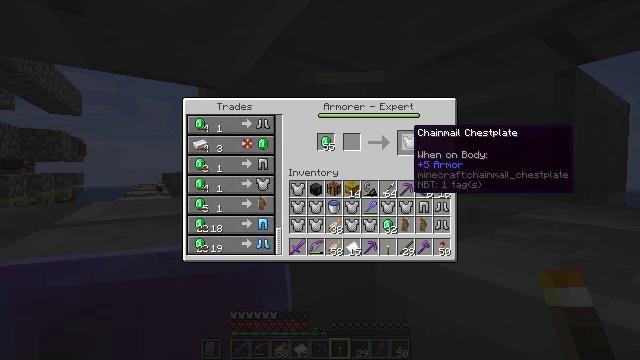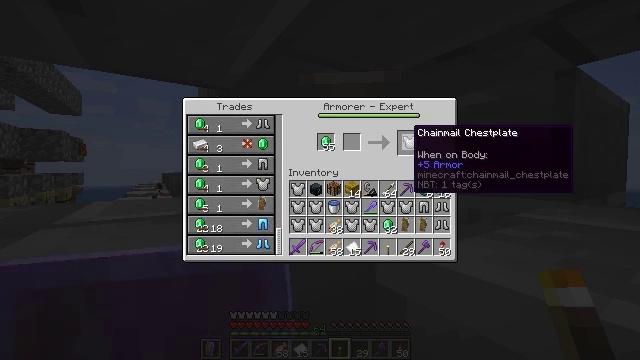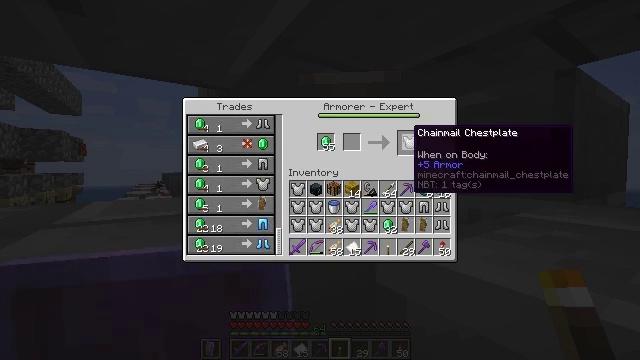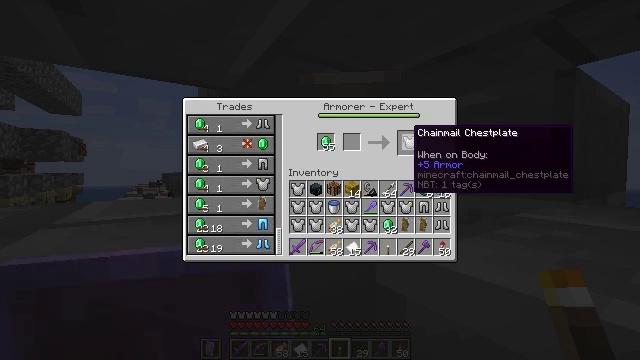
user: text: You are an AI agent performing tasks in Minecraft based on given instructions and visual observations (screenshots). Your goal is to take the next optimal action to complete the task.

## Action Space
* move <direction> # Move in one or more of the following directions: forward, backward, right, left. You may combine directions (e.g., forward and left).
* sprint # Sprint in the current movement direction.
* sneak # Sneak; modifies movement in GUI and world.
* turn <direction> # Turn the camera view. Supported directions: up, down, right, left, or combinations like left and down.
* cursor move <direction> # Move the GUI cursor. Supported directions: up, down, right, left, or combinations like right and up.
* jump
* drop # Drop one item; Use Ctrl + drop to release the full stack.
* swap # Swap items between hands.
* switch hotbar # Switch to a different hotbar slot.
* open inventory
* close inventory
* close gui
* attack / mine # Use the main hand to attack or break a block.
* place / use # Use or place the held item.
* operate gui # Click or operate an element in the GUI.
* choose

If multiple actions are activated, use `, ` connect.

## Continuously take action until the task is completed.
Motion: motion action
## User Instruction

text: Open the crafting table to make a chainmail chestplate.
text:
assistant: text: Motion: sneak, attack / mine
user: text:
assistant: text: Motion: sneak, attack / mine
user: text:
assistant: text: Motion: sneak, attack / mine
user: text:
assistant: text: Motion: sneak, attack / mine